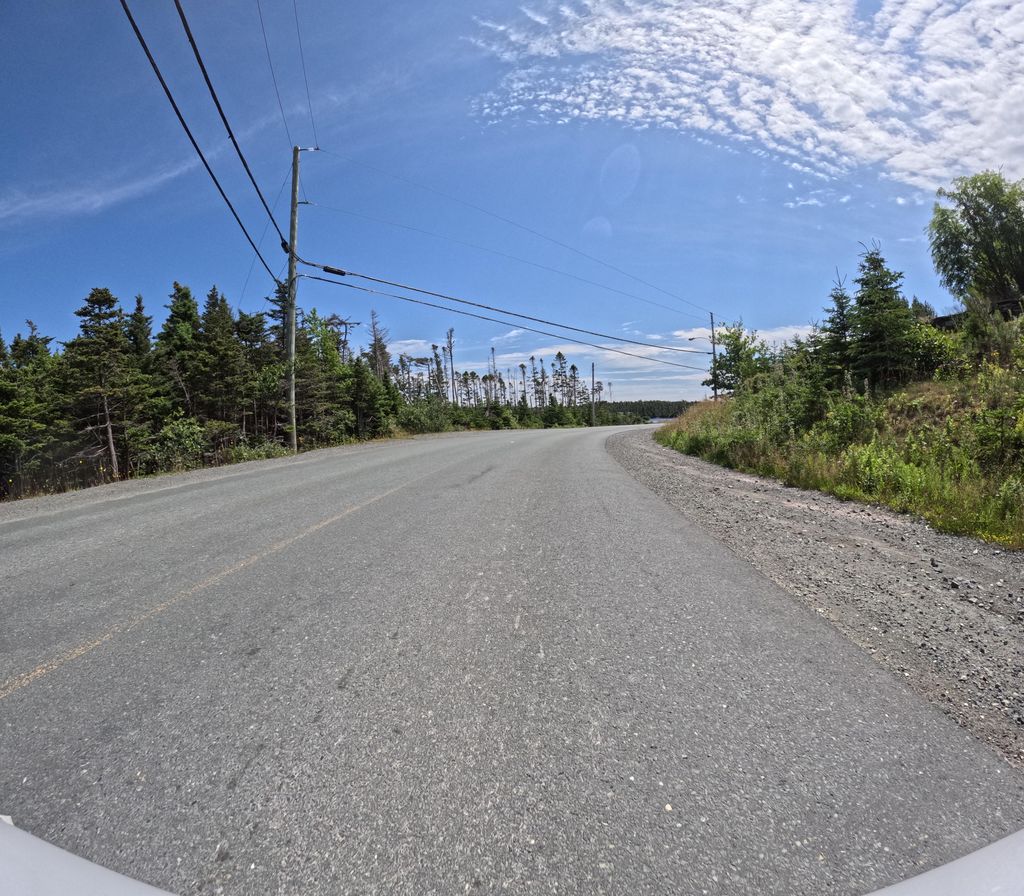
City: st_johns